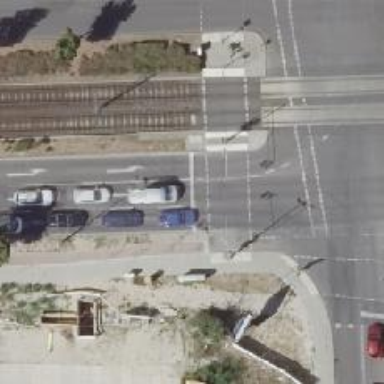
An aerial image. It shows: Road with traffic signals.